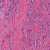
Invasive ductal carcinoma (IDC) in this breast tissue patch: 0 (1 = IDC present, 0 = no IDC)